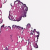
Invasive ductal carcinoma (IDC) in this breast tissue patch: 0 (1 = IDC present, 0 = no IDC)